Aerial crown-view tile of a tropical tree (Barro Colorado Island, Panama), acquired 20250715:
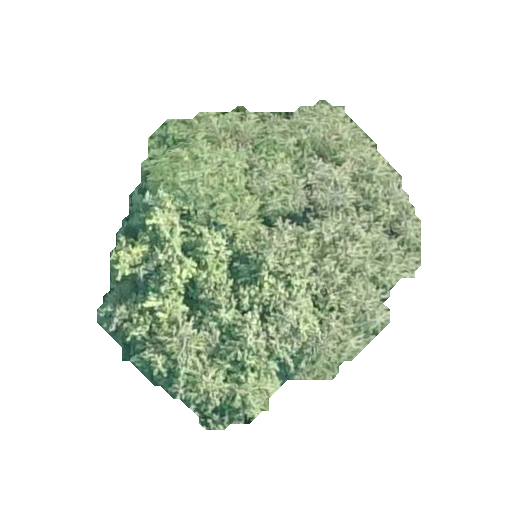
Species: Quararibea stenophylla
GBIF accepted scientific name: Quararibea stenophylla
Crown area: 109.313 m²